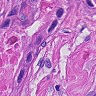
Metastatic tissue present: yes